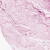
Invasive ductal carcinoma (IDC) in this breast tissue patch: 0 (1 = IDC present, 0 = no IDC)